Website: crate-barrel
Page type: payment
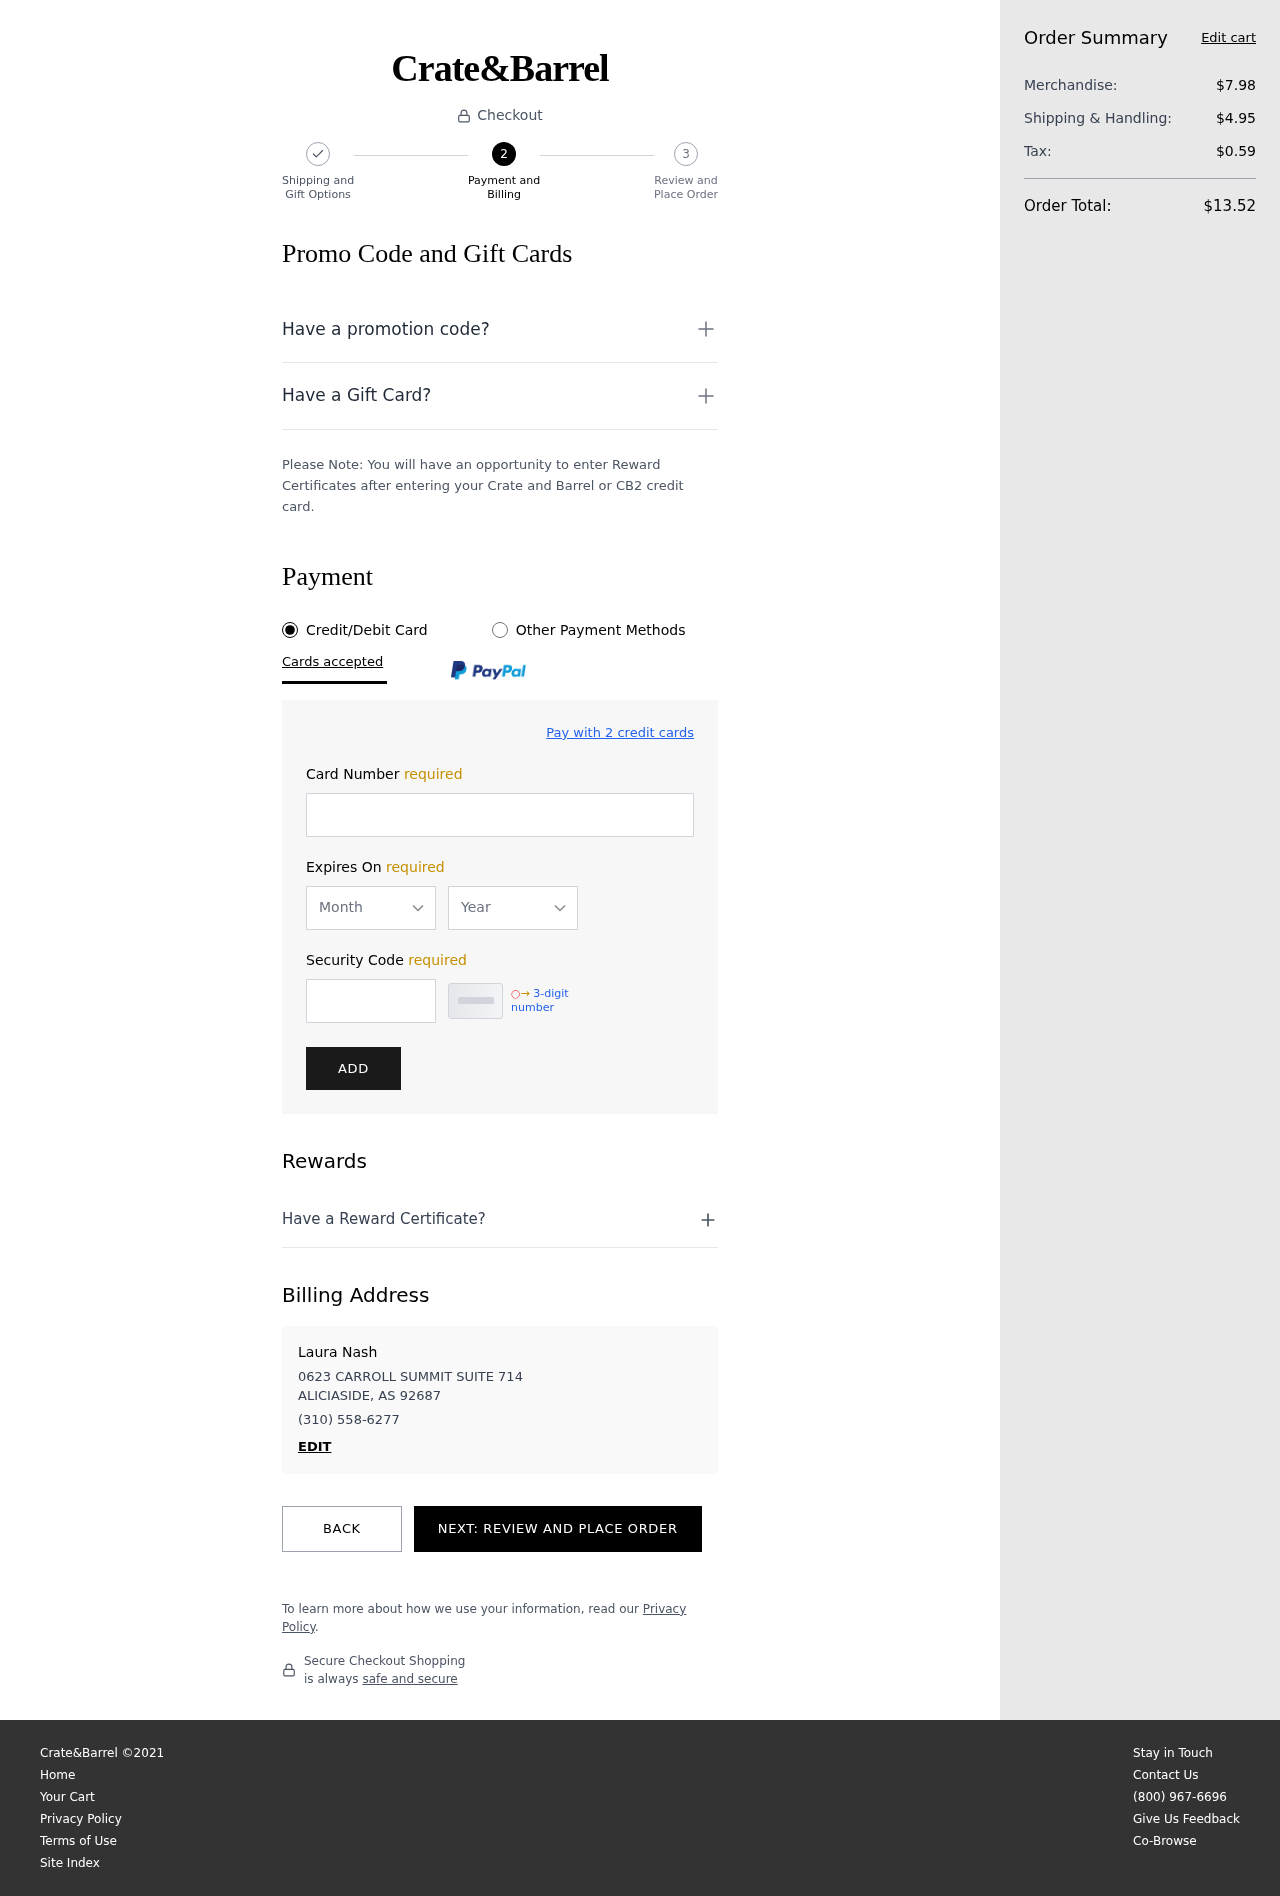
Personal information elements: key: PII_CARD_EXPIRY_MONTH
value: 08
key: PII_CARD_EXPIRY_YEAR
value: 26
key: PII_CITY_STATE_ZIP
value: ALICIASIDE, AS 92687
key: PII_FULLNAME
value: Laura Nash
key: PII_PHONE
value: (310) 558-6277
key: PII_STREET
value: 0623 CARROLL SUMMIT SUITE 714
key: PII_CARD_NUMBER
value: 4552 1390 8976 9772
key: PII_CARD_CVV
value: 852
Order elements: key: ORDER_SUBTOTAL
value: $7.98
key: ORDER_SHIPPING_COST
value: $4.95
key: ORDER_TAX
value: $0.59
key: ORDER_TOTAL
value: $13.52